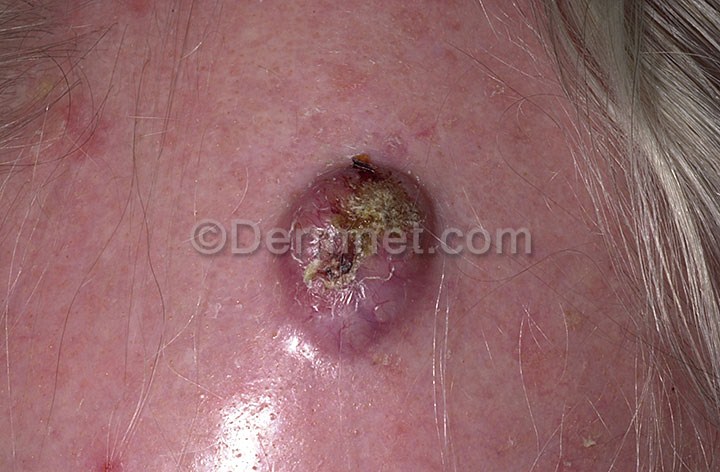
Disease: Seborrheic Keratoses and other Benign Tumors